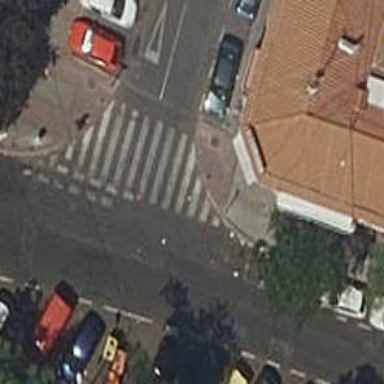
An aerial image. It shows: Uncontrolled footway crossing with markings.